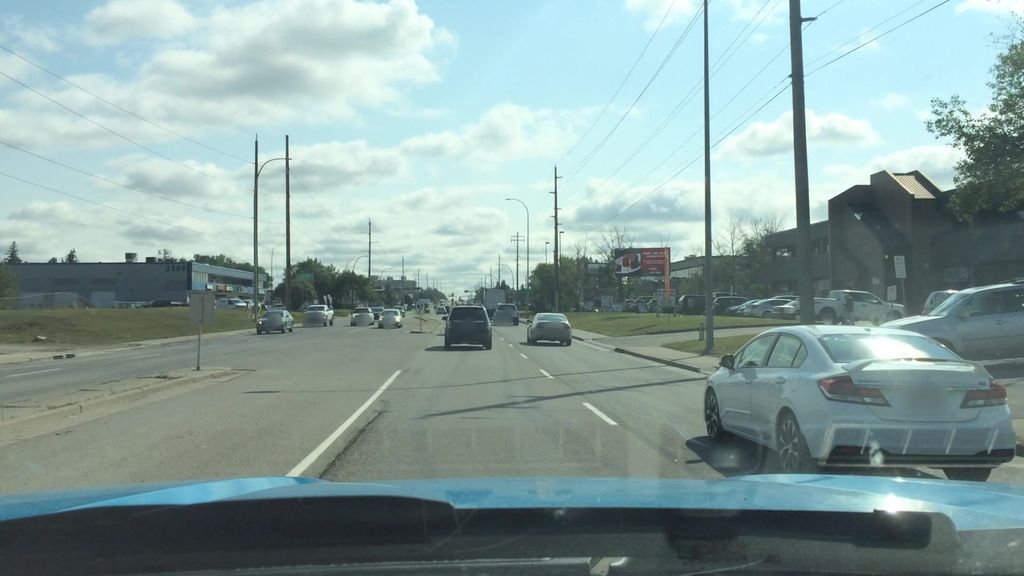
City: calgary